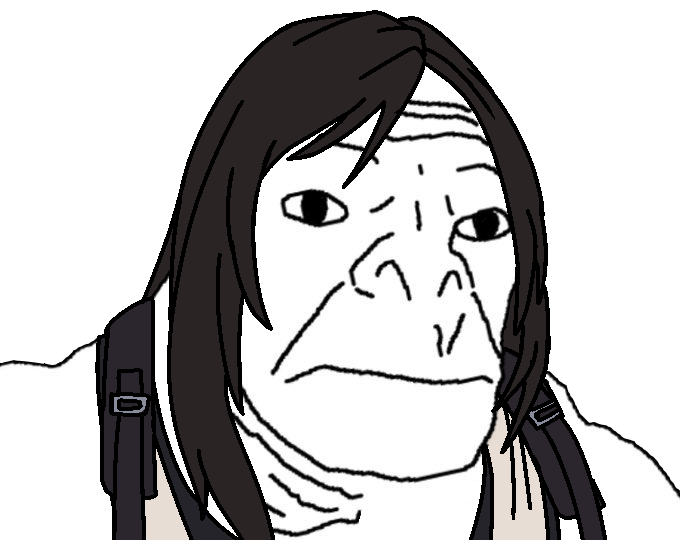
Label: 5_Craig